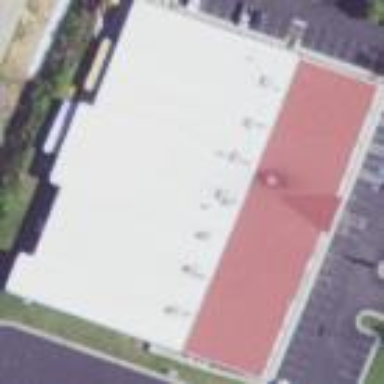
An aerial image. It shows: Building that houses bowling alley.